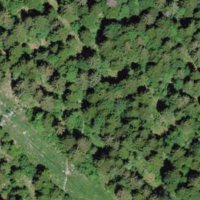
EUNIS habitat code: 44
Species observed at this site:
Oxalis acetosella